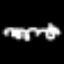
Label: squiggle